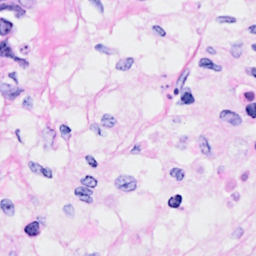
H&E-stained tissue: Breast